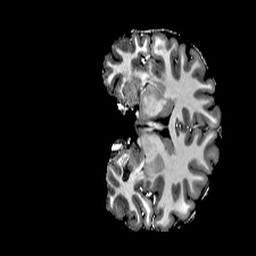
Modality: T1w
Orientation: coronal
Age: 23
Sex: female
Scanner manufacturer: siemens
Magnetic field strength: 6.98 T
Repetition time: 6 s
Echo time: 0.00302 s